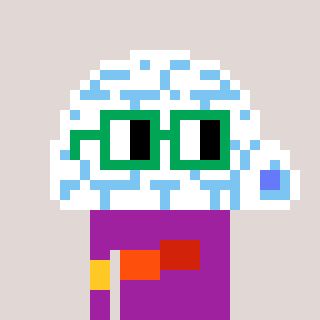
a pixel art character with square green glasses, a igloo-shaped head and a magenta-colored body on a warm background